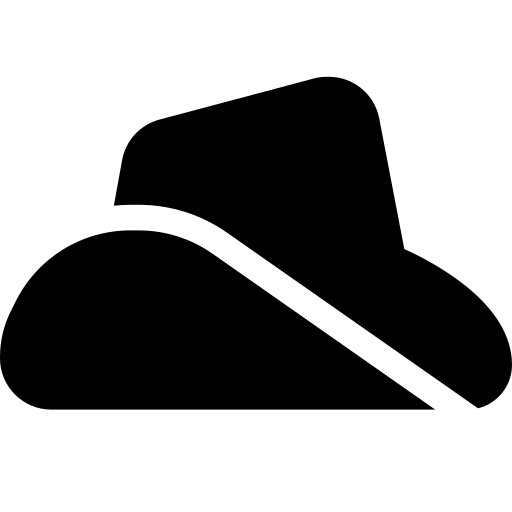
Tags: icon, FontAwesome, fa-icon, solid, hat, cowboy, side